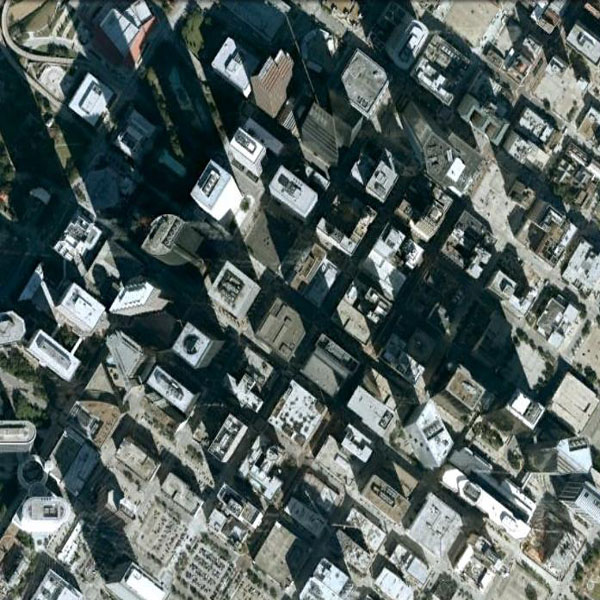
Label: Commercial